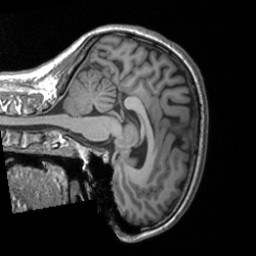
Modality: T1w
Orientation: sagittal
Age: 24
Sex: female
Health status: healthy
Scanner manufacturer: siemens
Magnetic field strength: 3 T
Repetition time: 1.9 s
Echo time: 0.00226 s